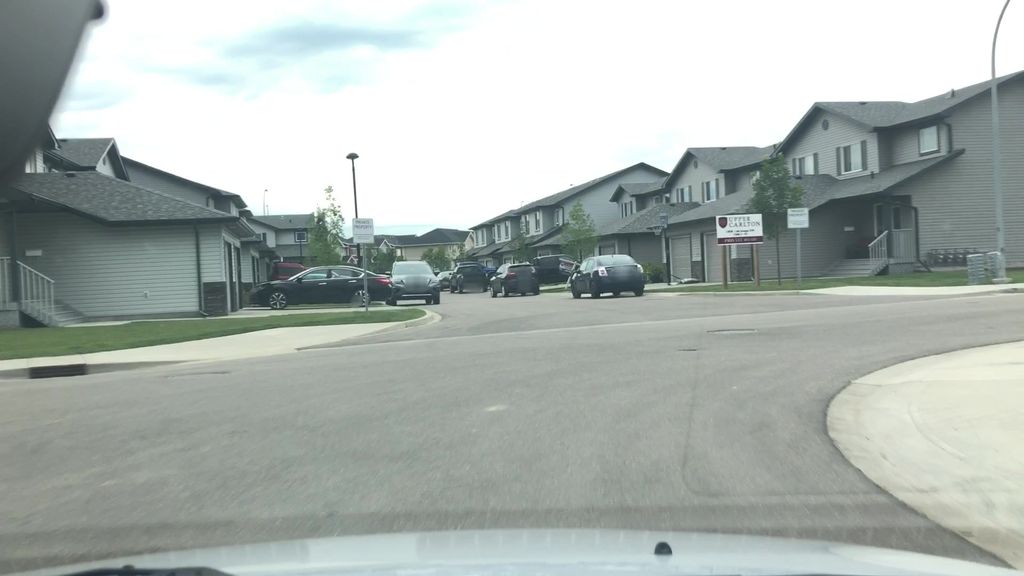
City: edmonton